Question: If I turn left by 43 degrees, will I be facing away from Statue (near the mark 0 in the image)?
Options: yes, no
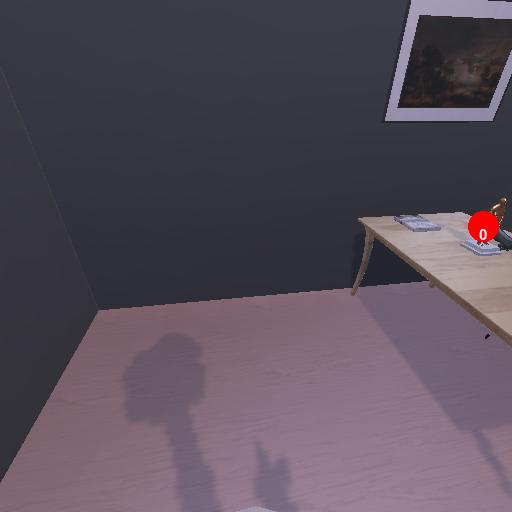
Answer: yes